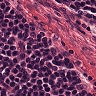
Metastatic tissue present: no